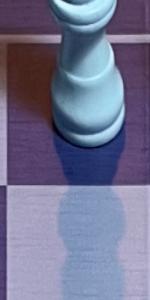
Label: Empty